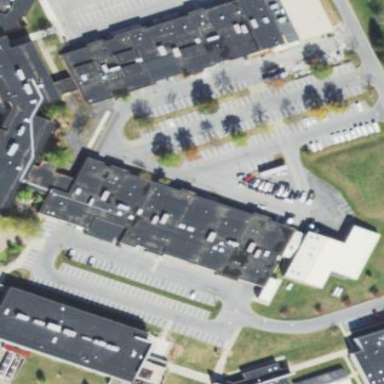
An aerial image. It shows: School building.